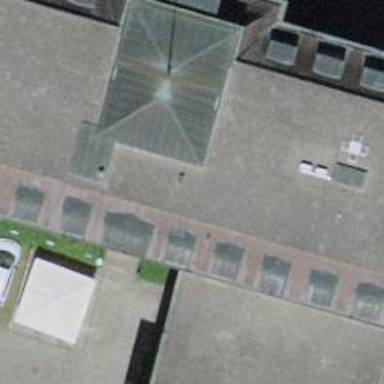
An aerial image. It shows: Government office.